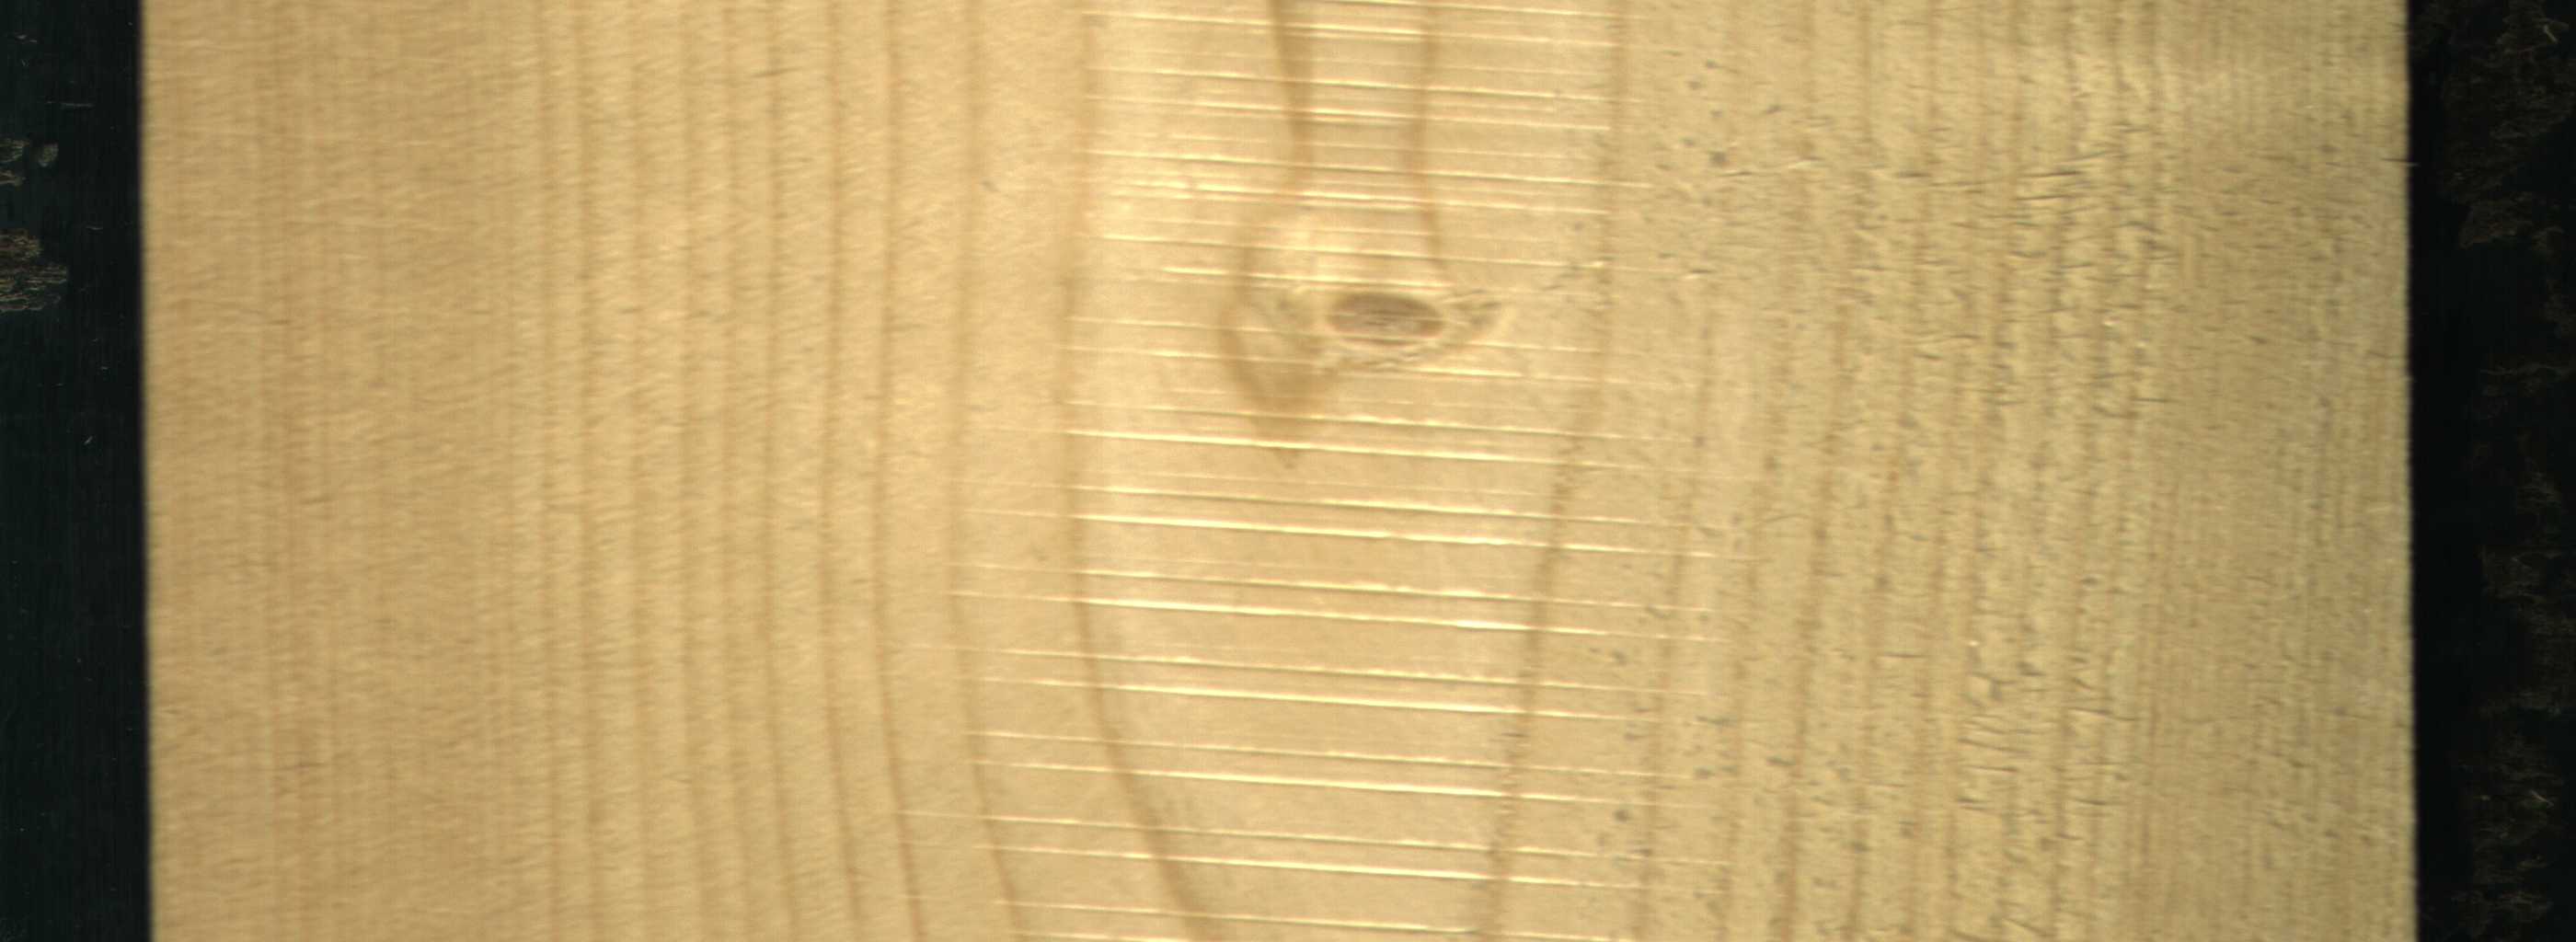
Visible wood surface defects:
Live_Knot